Question: I am creating an EditText in my layout xml file
But I want to change color line in EditText from Holo to (for example) red.
How that can be done?

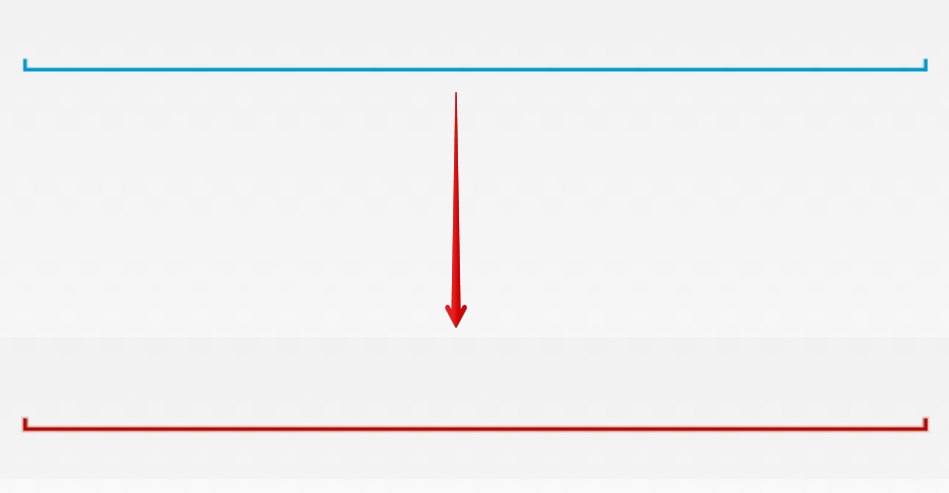
Answer: This is the best tool that you can use for all views and its FREE many thanks to @<URL>.
The Android Holo Colors Generator allows you to easily create Android components such as 'EditText' or spinner with your own colours for your Android application. It will generate all necessary nine patch assets plus associated XML drawable and styles which you can copy straight into your project.
> http://android-holo-colors.com/
This domain seems expired but the project is an open source you can find here
> https://github.com/jeromevdl/android-holo-colors
try it
this image put in the background of 'EditText'
'''
android:background="@drawable/textfield_activated"
'''

---
For API 21 or higher, you can use 'android:backgroundTint'
'''
<EditText
android:layout_width="match_parent"
android:layout_height="wrap_content"
android:hint="Underline color change"
android:backgroundTint="@android:color/holo_red_light" />
'''
---
Now We have with back support 'AppCompatEditText'
We need to use instead of
'''
<android.support.v7.widget.AppCompatEditText
android:layout_width="match_parent"
android:layout_height="wrap_content"
android:hint="Underline color change"
app:backgroundTint="@color/blue_gray_light" />
'''
AndroidX version
'''
<androidx.appcompat.widget.AppCompatEditText
app:backgroundTint="@color/blue_gray_light" />
'''